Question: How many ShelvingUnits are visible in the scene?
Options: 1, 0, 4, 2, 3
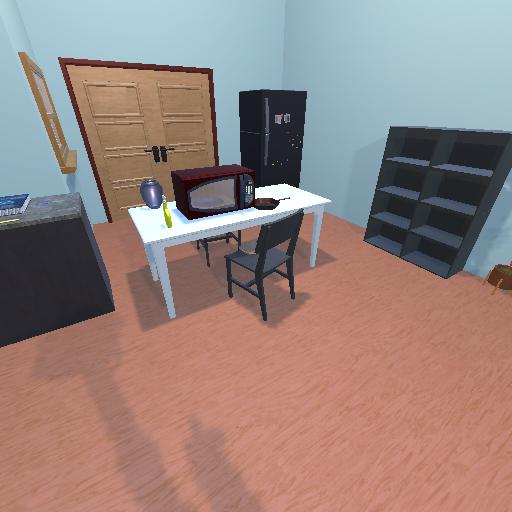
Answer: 1